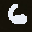
Label: 6